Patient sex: M
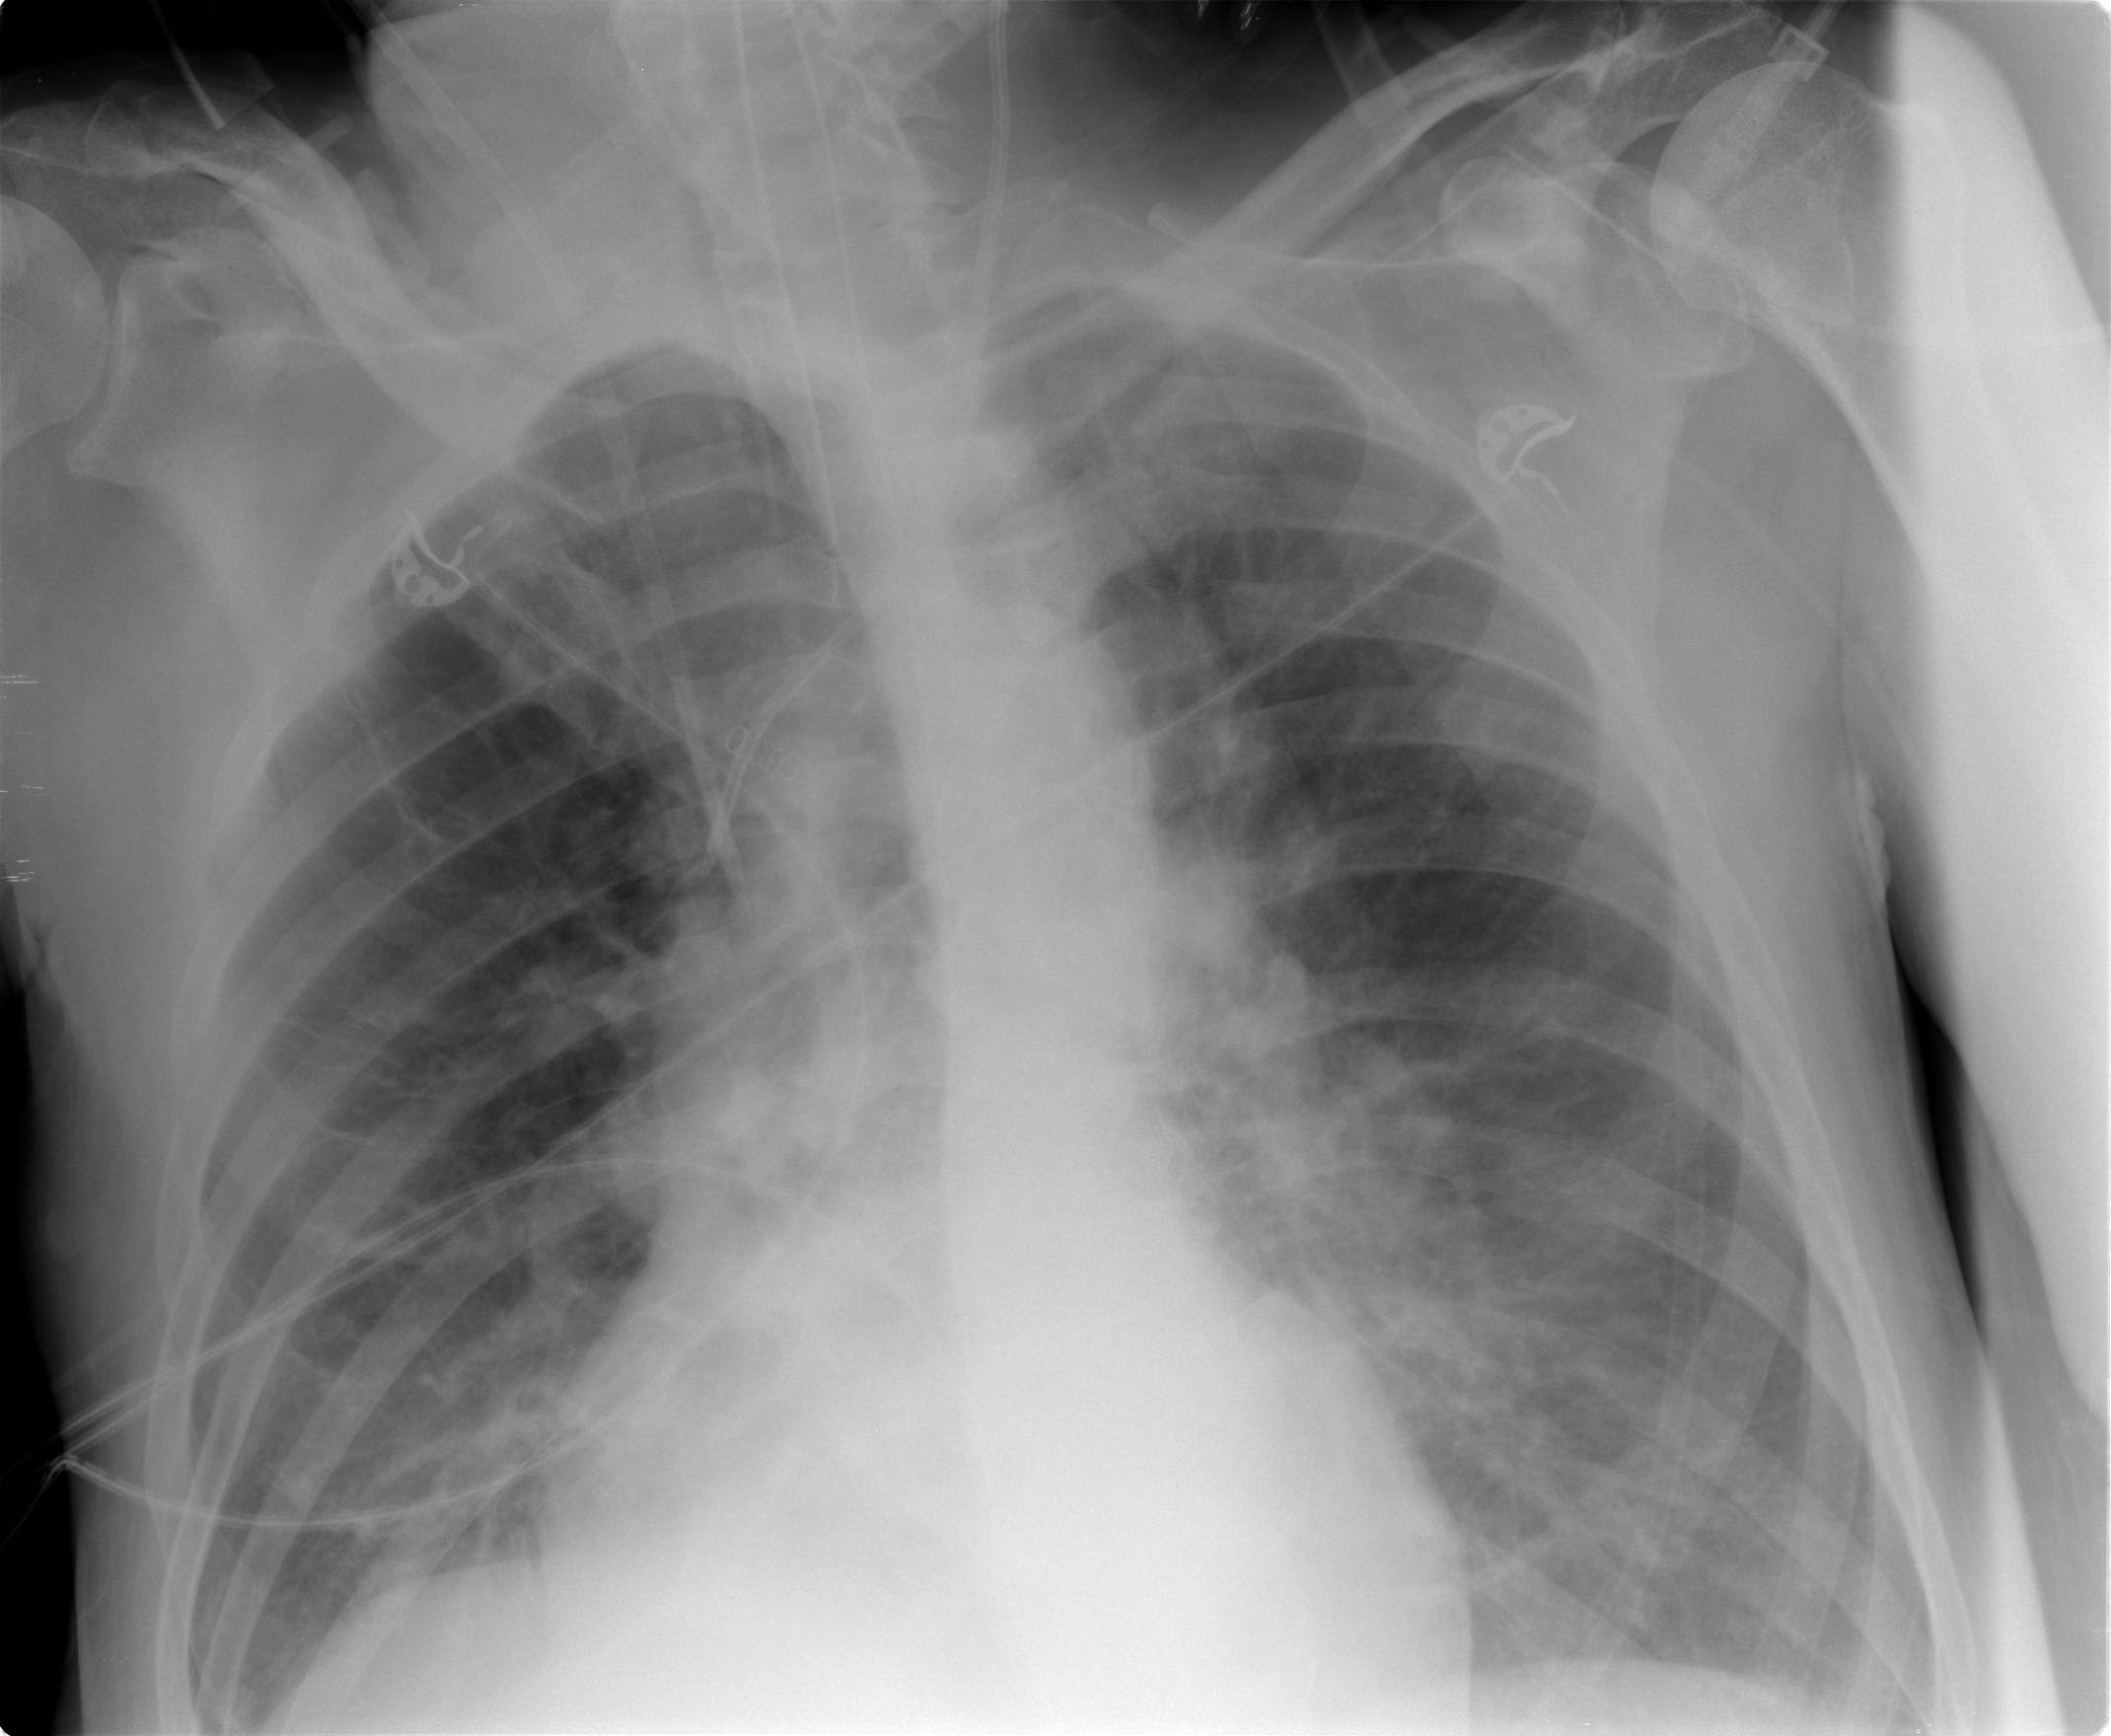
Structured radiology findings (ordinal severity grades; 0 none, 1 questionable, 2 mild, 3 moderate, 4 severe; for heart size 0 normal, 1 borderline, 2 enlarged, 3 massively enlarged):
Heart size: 2
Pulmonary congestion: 2
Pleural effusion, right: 0
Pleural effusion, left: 0
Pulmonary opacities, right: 2
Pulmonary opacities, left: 2
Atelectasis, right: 2
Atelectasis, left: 2